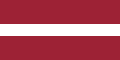
Flag of Latvia